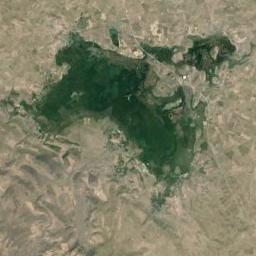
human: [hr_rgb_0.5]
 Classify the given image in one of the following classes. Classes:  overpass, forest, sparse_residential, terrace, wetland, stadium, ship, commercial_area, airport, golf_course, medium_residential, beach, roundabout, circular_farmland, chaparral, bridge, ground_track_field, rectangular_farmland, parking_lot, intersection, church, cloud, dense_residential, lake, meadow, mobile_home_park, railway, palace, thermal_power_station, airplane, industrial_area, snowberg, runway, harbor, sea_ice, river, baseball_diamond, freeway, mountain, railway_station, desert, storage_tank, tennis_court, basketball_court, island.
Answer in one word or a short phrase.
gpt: lake